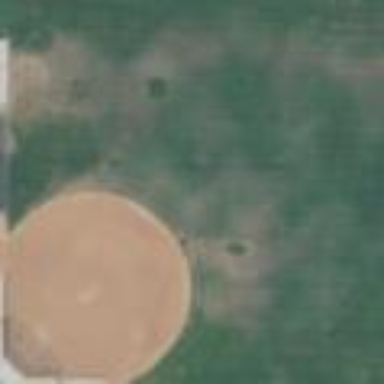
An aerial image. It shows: Baseball pitch for leisure and sports activities.